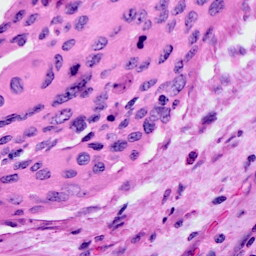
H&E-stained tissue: Cervix